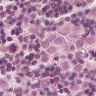
Metastatic tissue present: yes